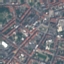
Land use / land cover: Residential